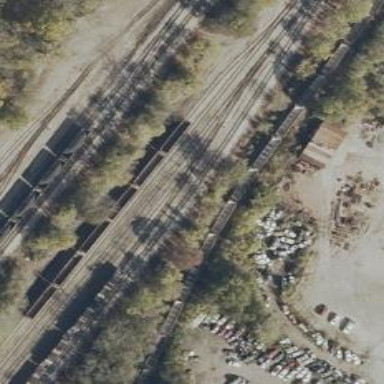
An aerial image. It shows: Railway yard used for servicing trains.